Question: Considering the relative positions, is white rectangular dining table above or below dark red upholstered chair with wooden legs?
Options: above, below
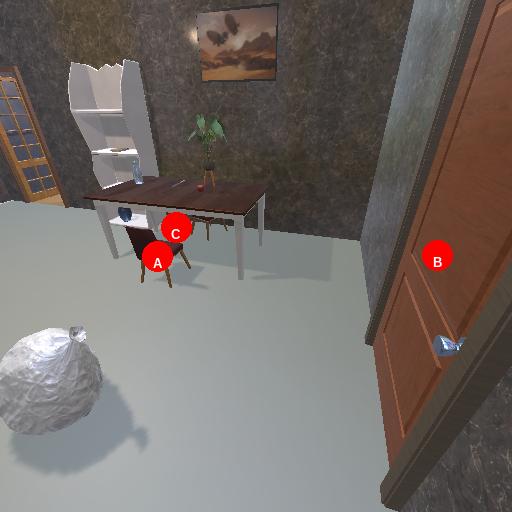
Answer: above